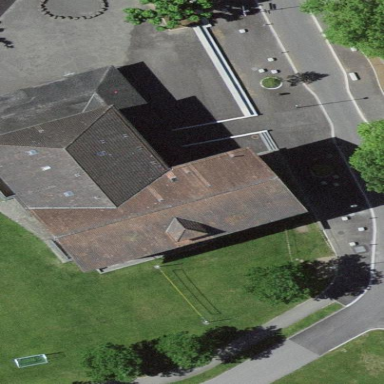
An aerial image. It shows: School building.